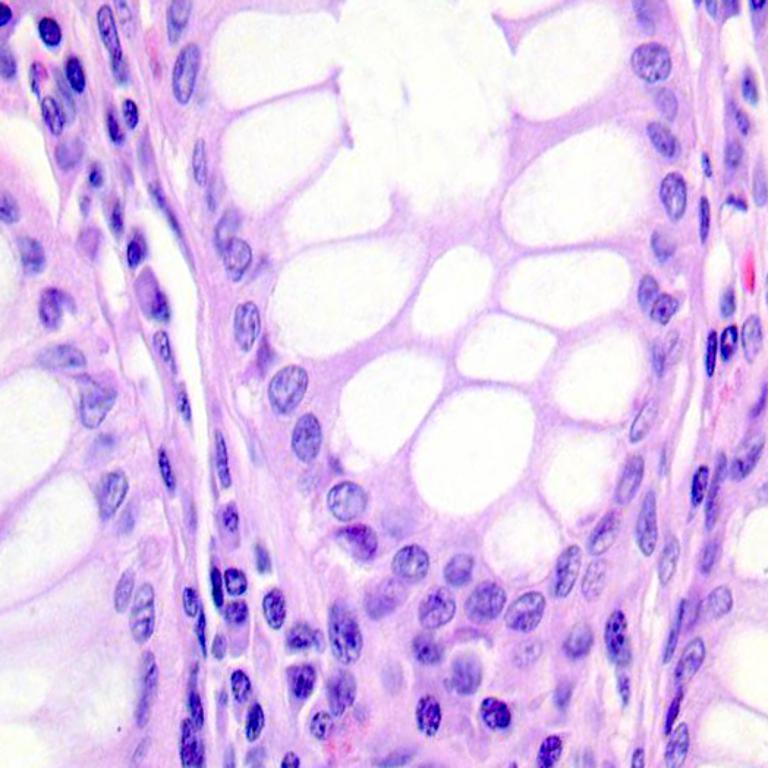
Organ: colon
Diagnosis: benign